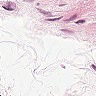
Metastatic tissue present: no